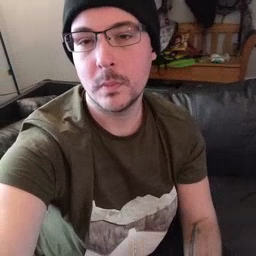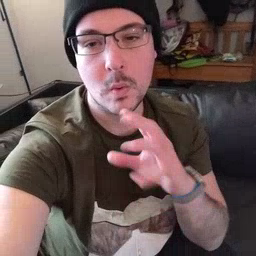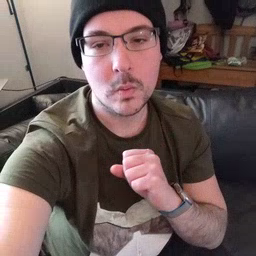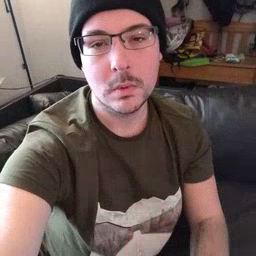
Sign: old